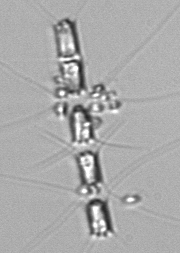
Label: Chaetoceros_didymus_TAG_external_flagellate